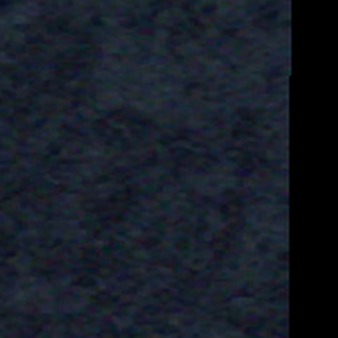
Label: other